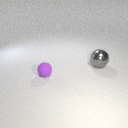
small purple rubber sphere to the left of large gray metal sphere